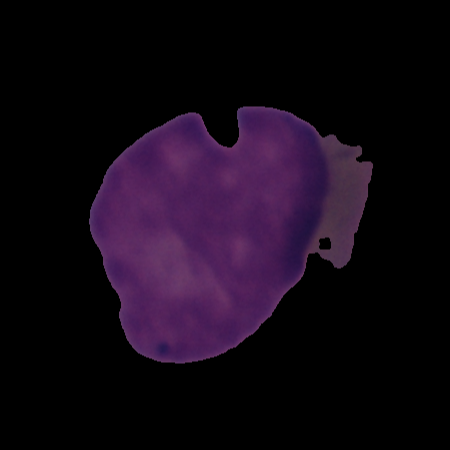
Label: cancer